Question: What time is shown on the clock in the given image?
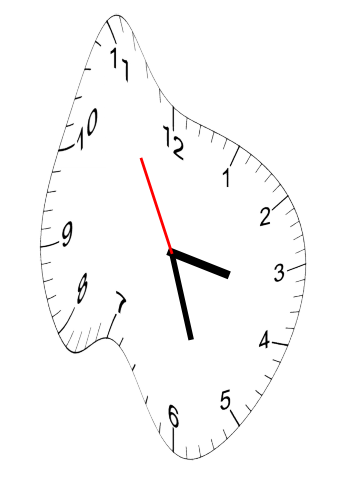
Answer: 03:26:55